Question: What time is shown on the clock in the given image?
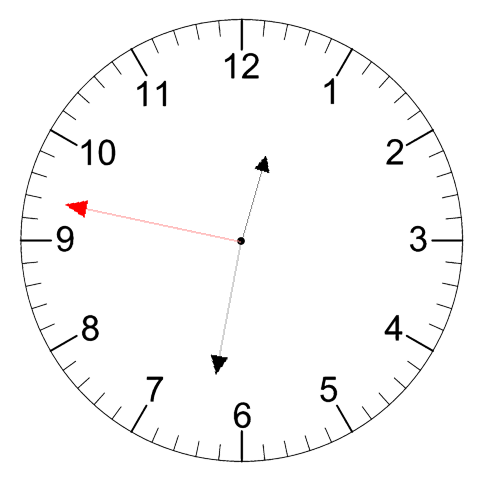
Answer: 12:31:47